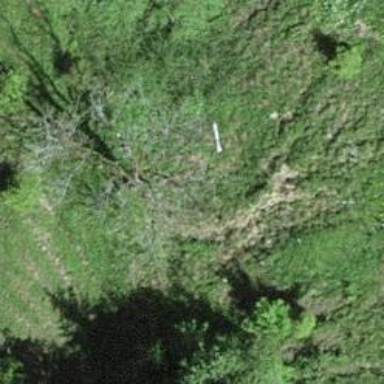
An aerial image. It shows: Single tag "natural: tree."